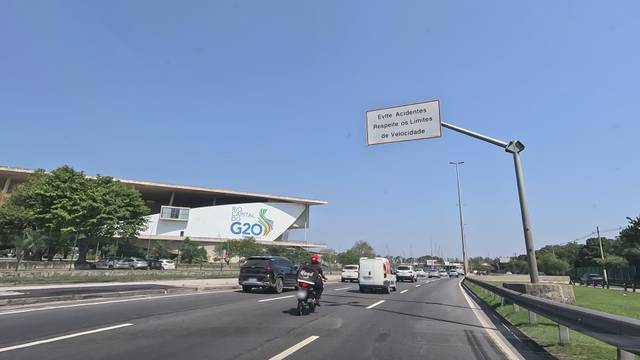
Region: Brazil
Coordinates: -22.997, -43.366